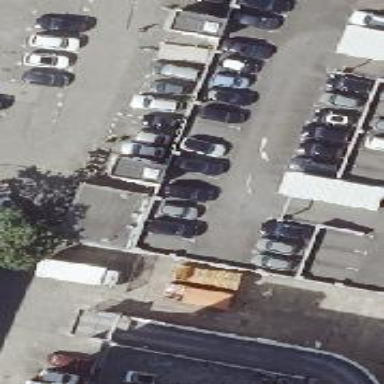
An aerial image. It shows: Parking entrance.